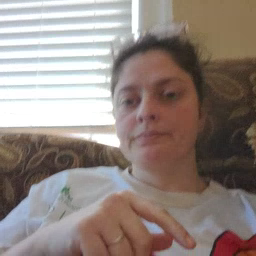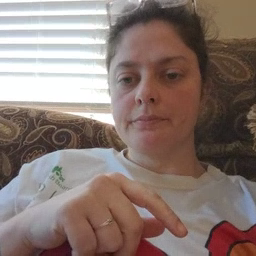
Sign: awake